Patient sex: M
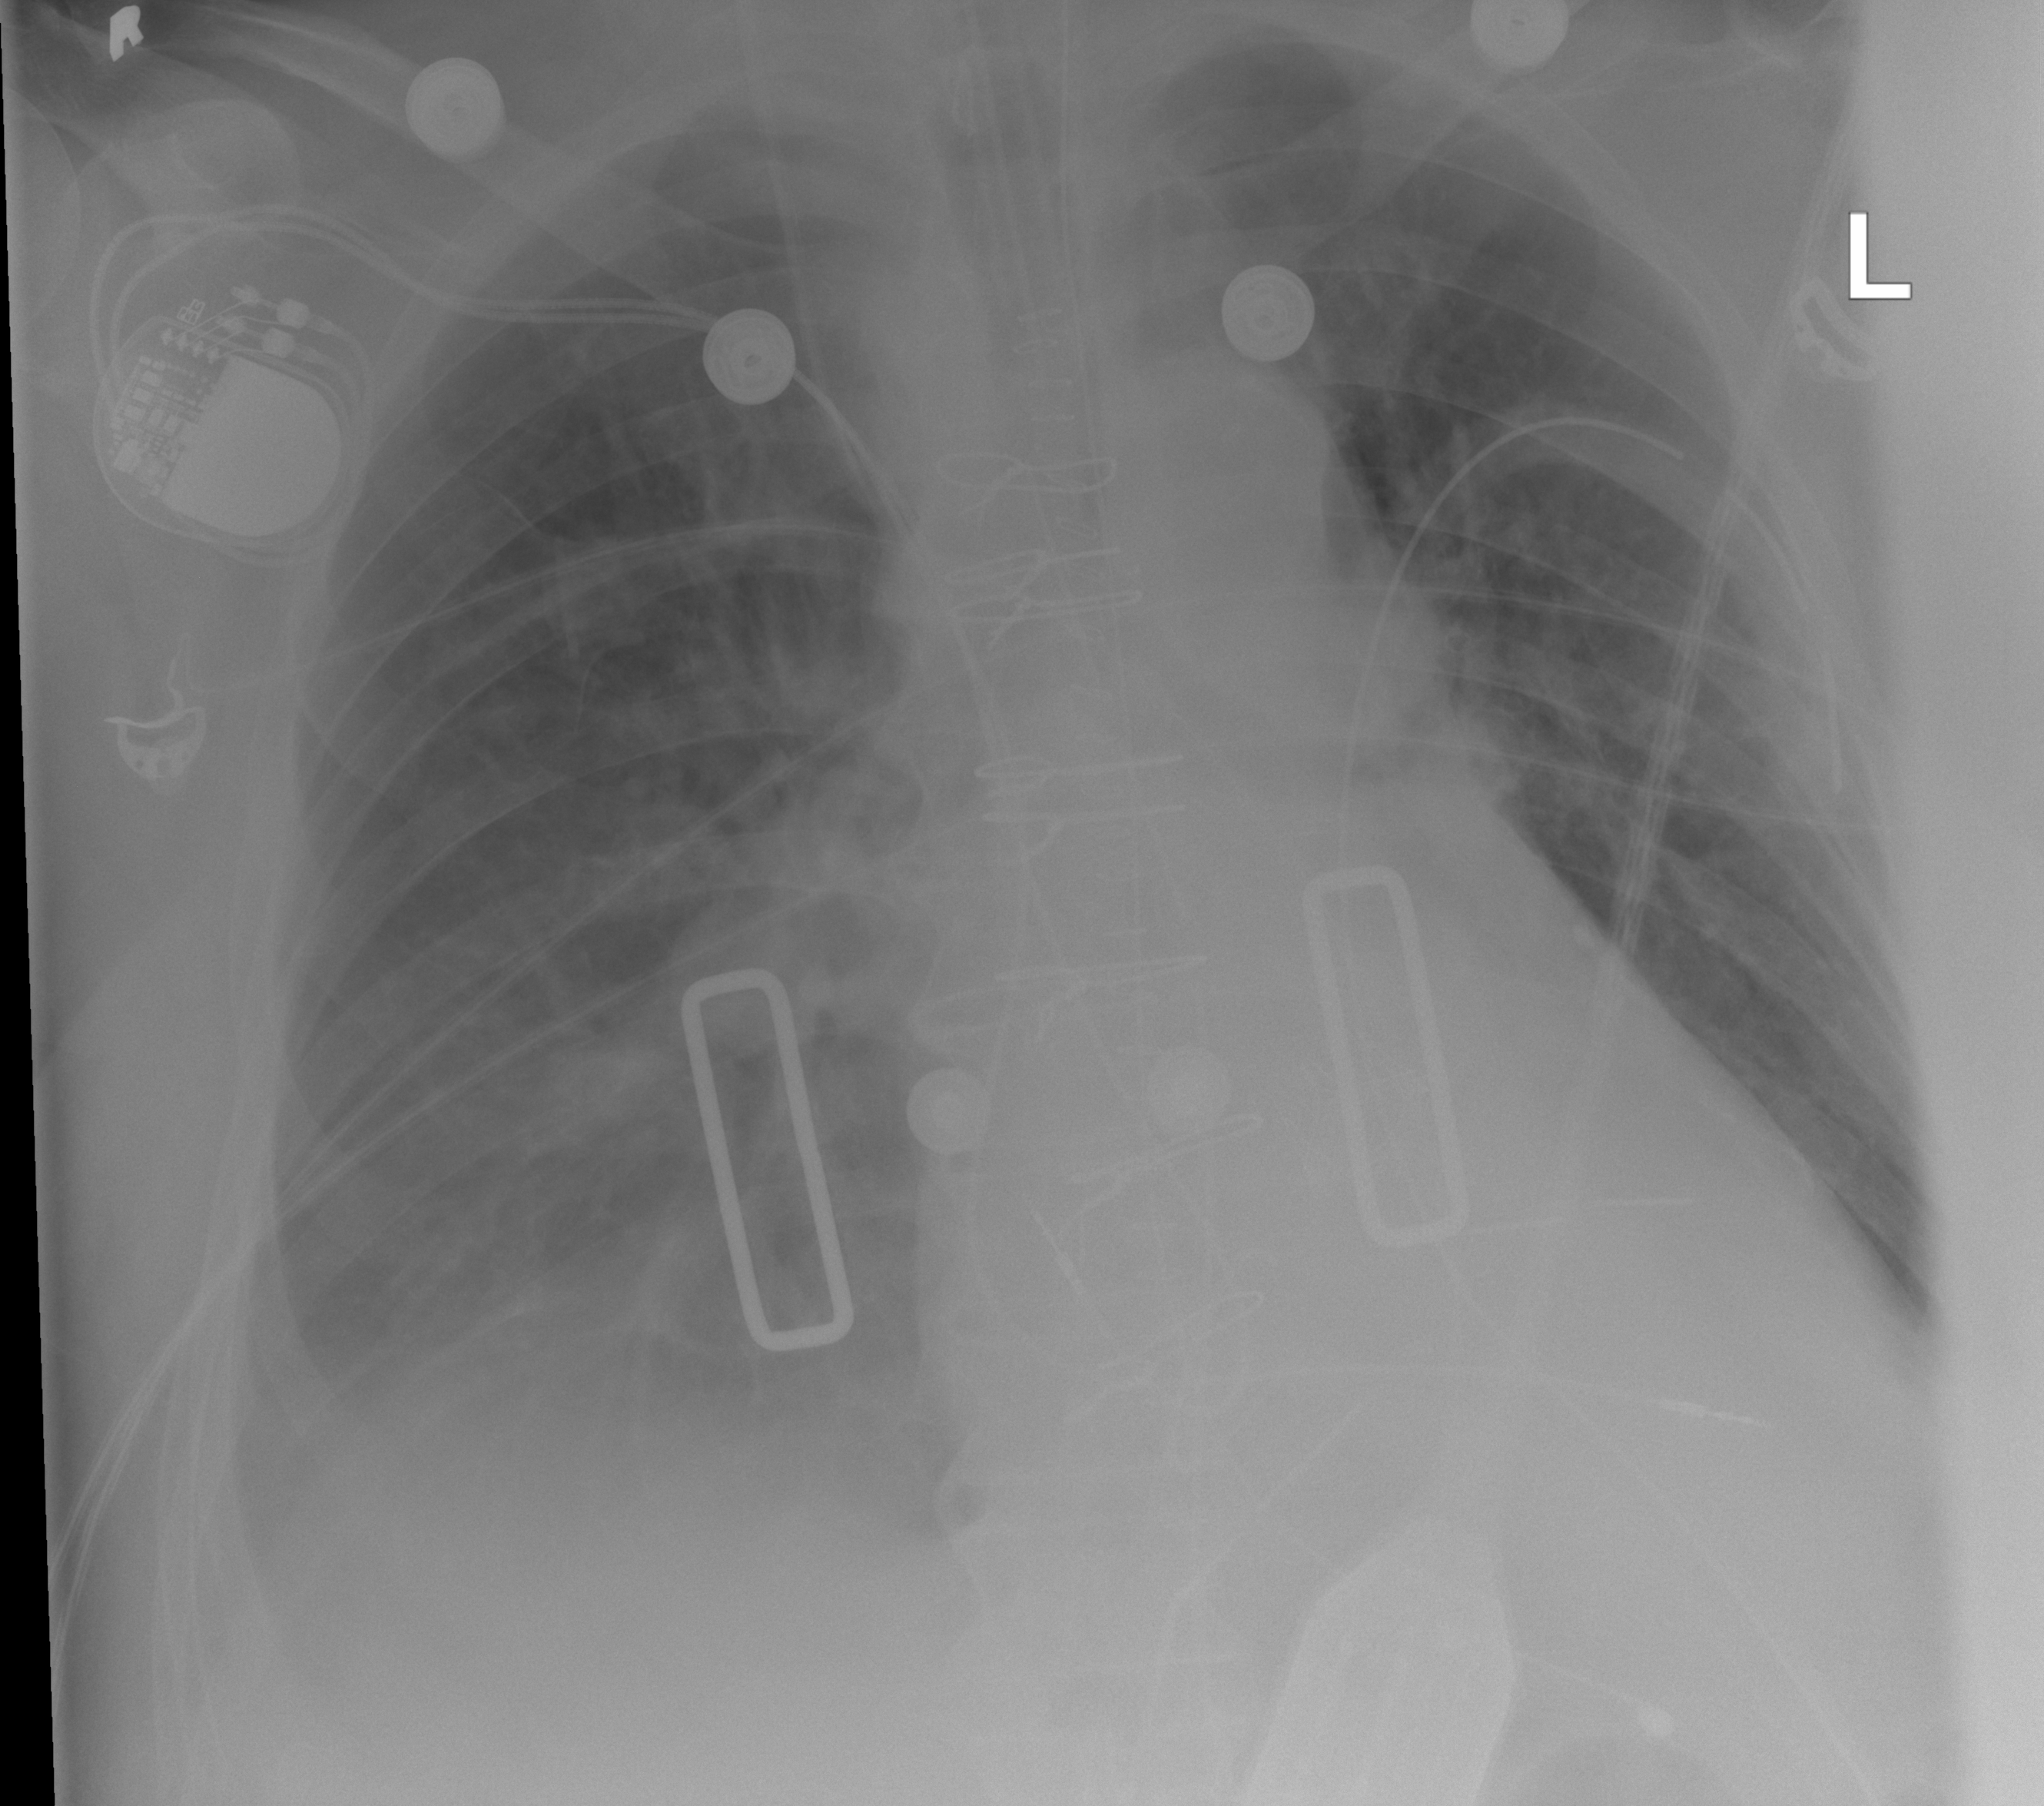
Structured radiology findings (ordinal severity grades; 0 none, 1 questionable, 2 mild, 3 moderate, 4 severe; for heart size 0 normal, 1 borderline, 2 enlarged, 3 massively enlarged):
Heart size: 2
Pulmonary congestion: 1
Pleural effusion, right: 1
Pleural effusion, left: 0
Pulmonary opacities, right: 0
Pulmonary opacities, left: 0
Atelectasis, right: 2
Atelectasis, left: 0